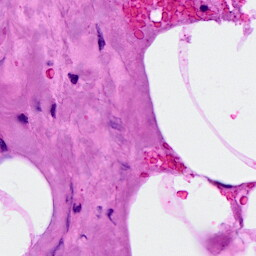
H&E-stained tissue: Breast